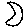
Label: moon